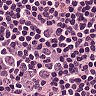
Metastatic tissue present: no